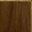
Piece: xx